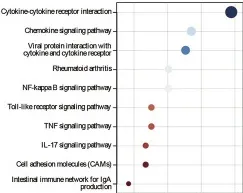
(D) Kyoto Encyclopedia of Genes and Genomes (KEGG) analysis of DEGs.
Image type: chart (chart)